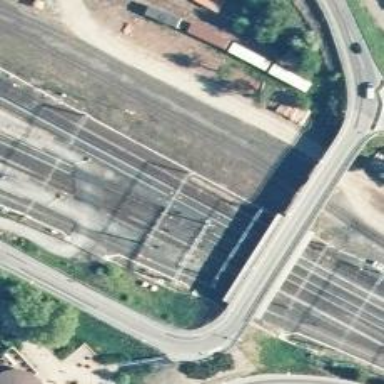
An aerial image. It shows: Railway with continuous electrified contact line.